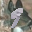
Label: 9